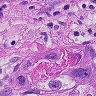
Metastatic tissue present: yes